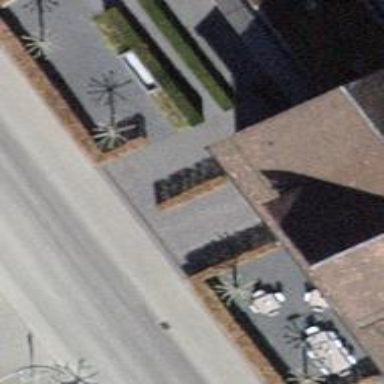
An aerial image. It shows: Hedge barrier.